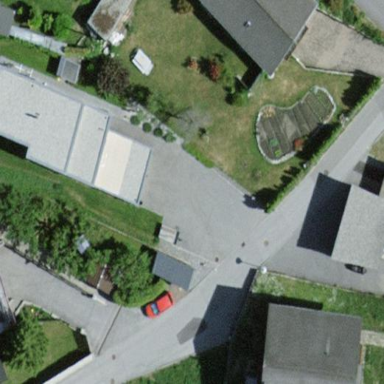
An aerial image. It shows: Simple and straightforward house.